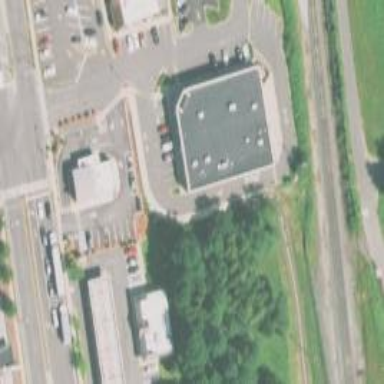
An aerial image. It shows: Pharmacy providing healthcare services.